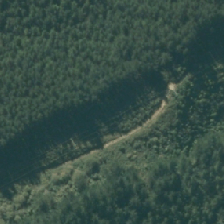
Land cover: grose_broom